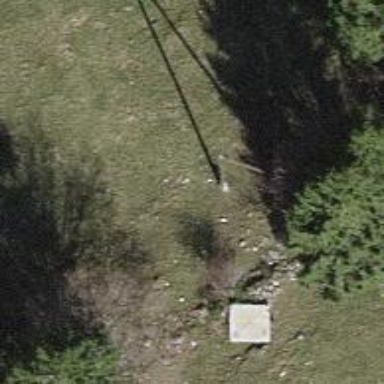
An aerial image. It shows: Power pole.